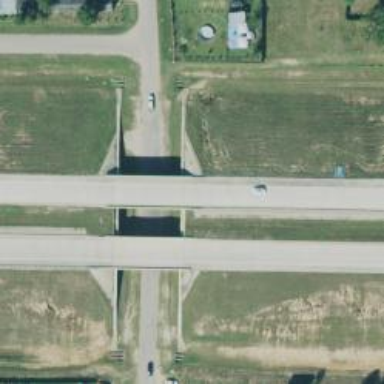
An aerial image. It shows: Bridge over motorway.